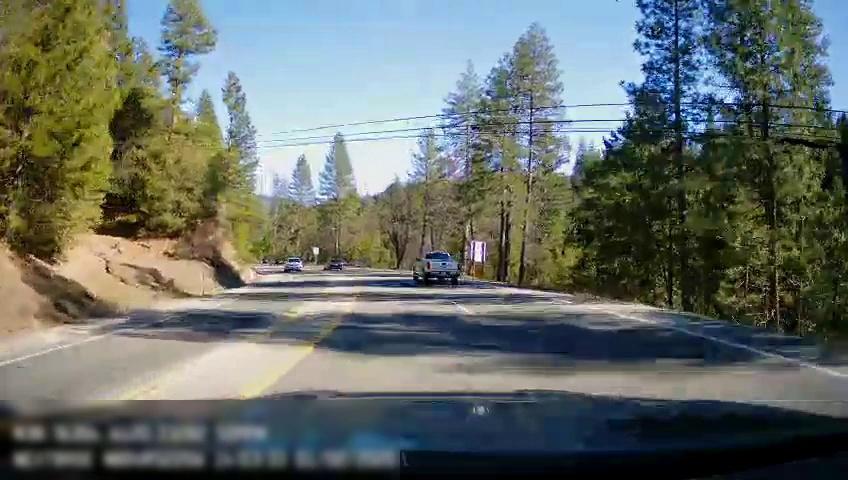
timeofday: Day
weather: Sunny
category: Drivable Space
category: Vehicles | SUV
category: Vehicles | Car
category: Vehicles | Truck
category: Lanes | Opposite Lane
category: Lanes | Opposite Lane
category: Lanes | Current Lane
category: Lanes | Current Lane